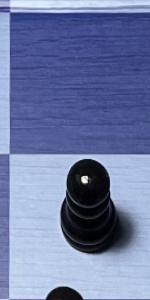
Label: Pawn_Black